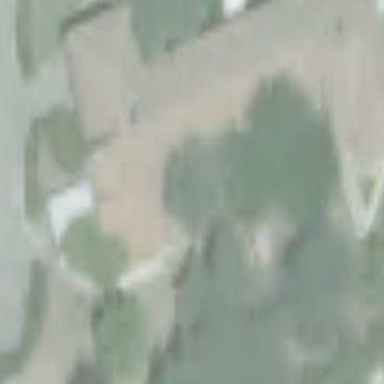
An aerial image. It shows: Simple house.